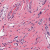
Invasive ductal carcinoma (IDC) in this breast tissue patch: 1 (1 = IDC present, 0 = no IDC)